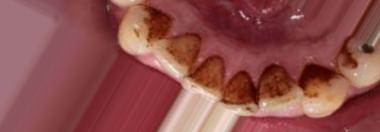
Condition: Tooth Discoloration